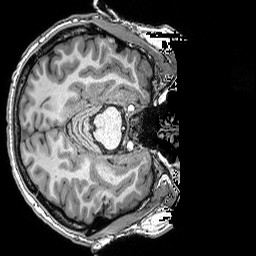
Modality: T1w
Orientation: axial
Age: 23
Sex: male